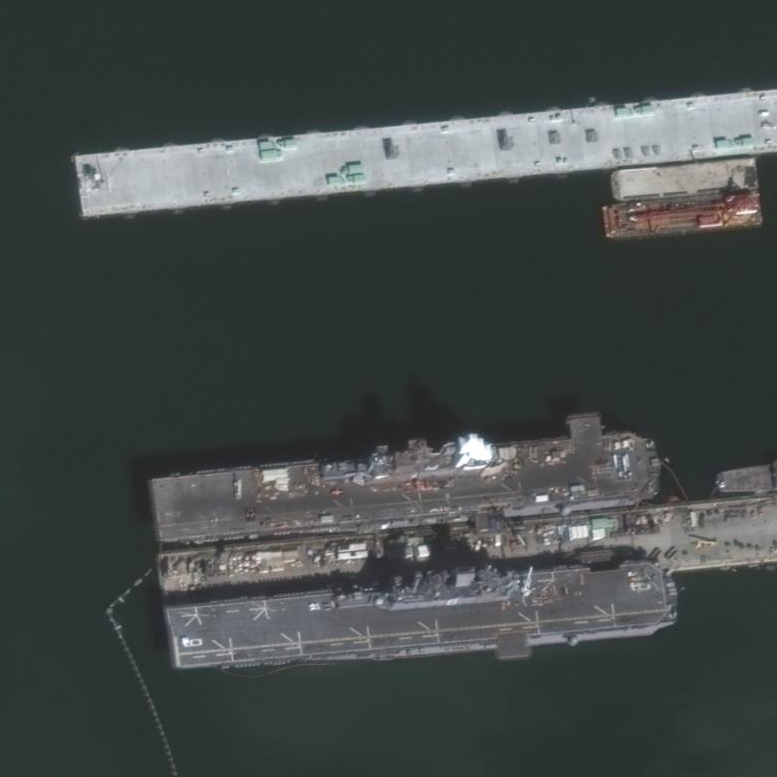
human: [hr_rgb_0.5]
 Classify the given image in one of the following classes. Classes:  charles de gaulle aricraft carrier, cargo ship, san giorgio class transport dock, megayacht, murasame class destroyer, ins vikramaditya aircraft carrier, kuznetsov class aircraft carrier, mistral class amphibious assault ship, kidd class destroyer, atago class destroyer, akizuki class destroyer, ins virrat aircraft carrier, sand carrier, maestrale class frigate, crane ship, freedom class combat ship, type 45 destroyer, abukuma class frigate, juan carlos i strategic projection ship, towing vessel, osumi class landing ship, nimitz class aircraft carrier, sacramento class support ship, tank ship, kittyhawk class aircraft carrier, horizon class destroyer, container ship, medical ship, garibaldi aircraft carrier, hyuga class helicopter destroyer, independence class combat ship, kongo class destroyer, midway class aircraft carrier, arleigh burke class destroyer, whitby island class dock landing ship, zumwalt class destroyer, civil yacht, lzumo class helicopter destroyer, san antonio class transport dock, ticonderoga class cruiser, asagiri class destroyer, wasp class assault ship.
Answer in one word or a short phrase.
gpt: Wasp class assault ship